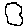
Label: hexagon